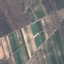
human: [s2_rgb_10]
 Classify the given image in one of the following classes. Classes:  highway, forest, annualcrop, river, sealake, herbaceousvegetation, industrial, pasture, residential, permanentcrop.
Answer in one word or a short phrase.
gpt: PermanentCrop